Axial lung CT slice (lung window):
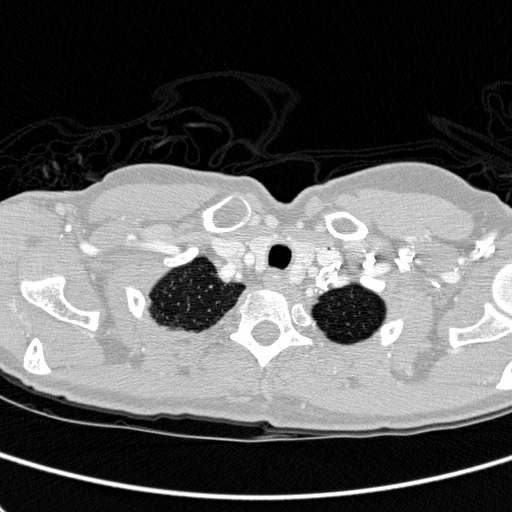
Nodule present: no